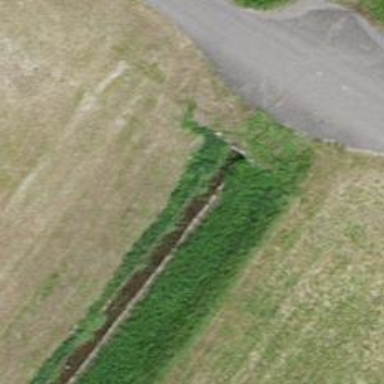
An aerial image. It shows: Drain that serves as waterway.